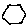
Label: hexagon